Field crop: maize
Growth stage: 2
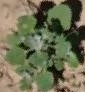
Species: chenopodium